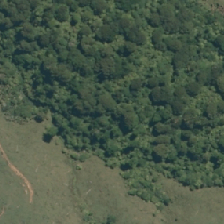
Land cover: indigenous_forest